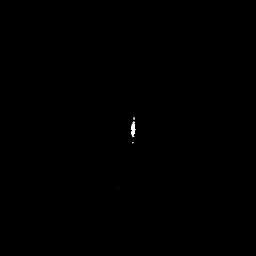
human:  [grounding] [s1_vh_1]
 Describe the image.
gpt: In the satellite image, there is  <ref>1 small ship </ref> <box>[[49, 45, 53, 58, 0]]</box> located at center.